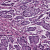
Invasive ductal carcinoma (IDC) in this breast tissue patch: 1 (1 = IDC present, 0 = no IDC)